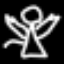
Label: angel